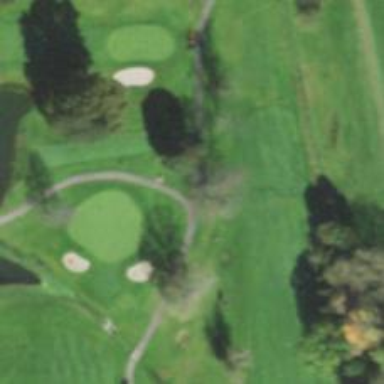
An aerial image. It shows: Path for golf carts.